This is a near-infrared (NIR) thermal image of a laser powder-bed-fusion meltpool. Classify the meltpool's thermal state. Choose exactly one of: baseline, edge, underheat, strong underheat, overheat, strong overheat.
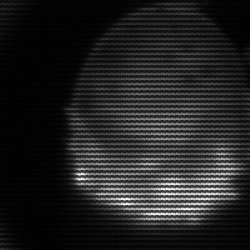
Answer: edge